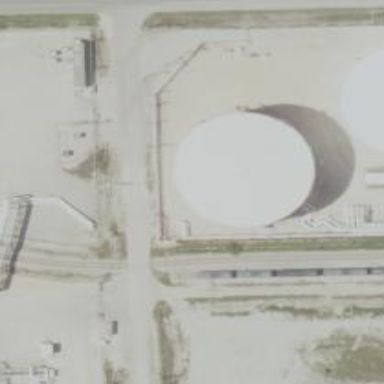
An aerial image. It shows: Storage tank created as man-made structure.